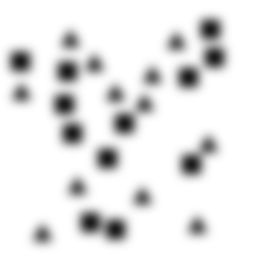
Squares: 12
Triangles: 12
Stars: 0
Total shapes: 24